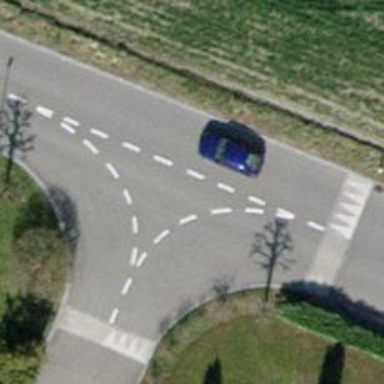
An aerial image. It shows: Table-style traffic calming feature.